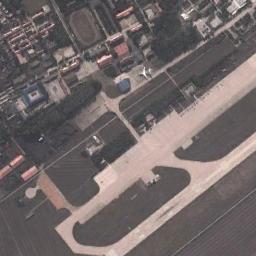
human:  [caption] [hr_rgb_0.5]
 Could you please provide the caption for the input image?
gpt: An airport with two parallel runways on the lawn with some trees and some buildings arranged neatly beside .

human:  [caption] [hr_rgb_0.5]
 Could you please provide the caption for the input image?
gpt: This airport has only one runway .

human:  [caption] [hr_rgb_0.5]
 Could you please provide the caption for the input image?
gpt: There are many buildings along the runway and apron of the airport and many aircraft are parked .

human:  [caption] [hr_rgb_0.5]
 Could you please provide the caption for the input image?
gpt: There is an airport built in bare land next to some buildings .

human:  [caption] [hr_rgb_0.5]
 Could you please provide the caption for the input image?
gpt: There are oval meadows at the airfield .